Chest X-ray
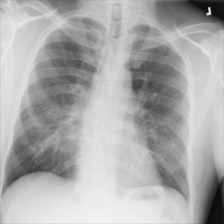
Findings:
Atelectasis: negative
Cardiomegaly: negative
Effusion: negative
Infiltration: negative
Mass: negative
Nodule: negative
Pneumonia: negative
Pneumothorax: negative
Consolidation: negative
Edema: negative
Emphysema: negative
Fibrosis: negative
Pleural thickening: negative
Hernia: negative